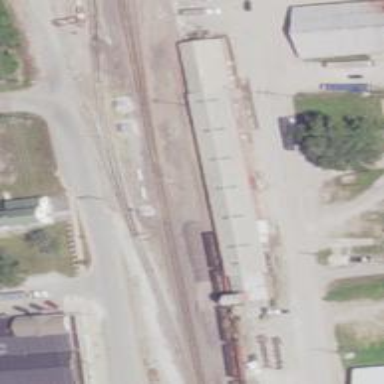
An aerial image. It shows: Railway spur junction.